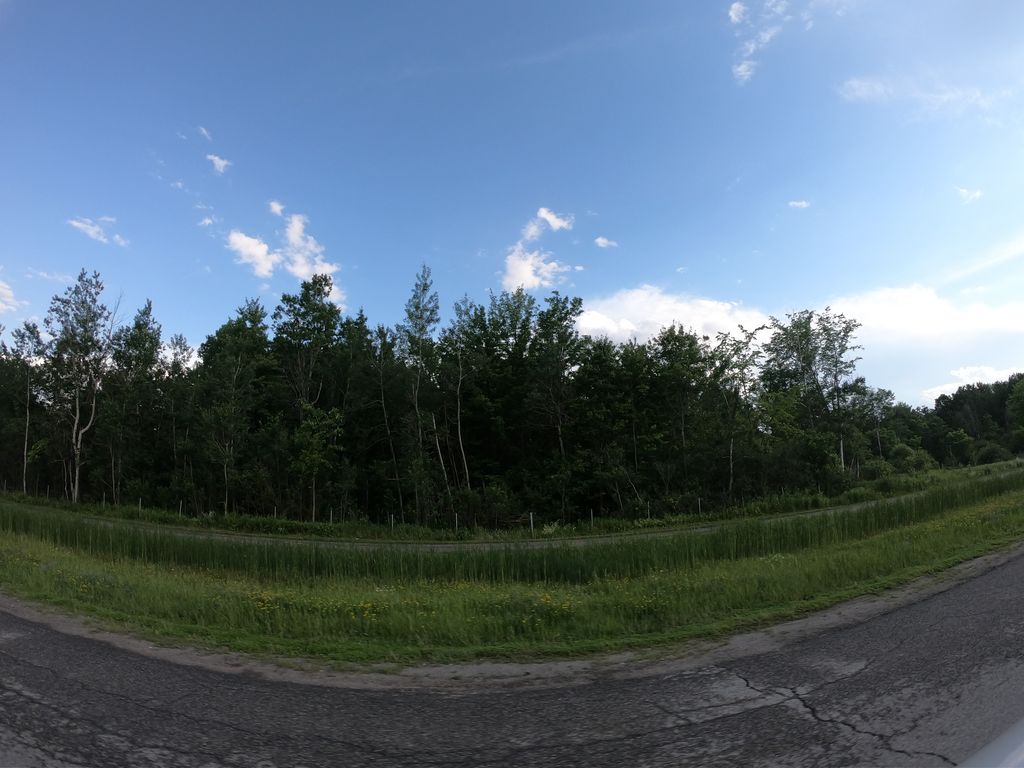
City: ottawa-gatineau